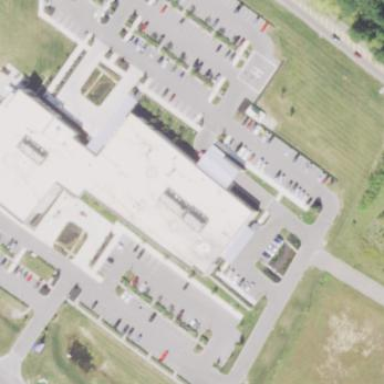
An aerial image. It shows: Hospital providing healthcare services.